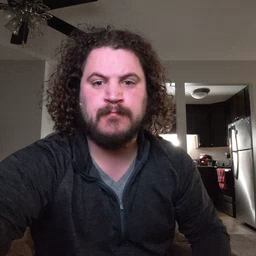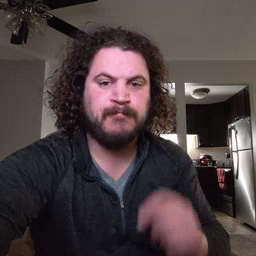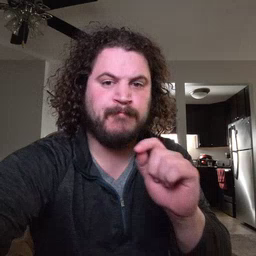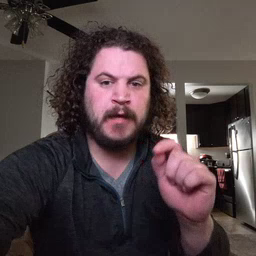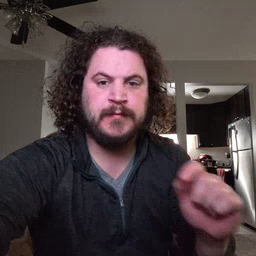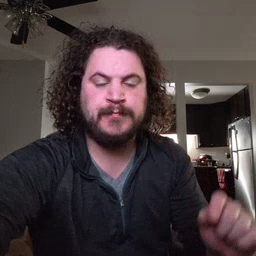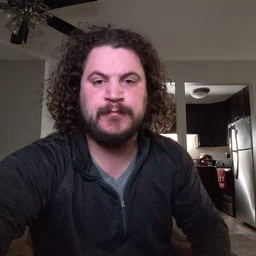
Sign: pen